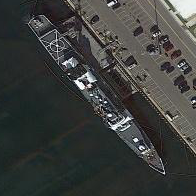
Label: Ticonderoga-class_cruiser